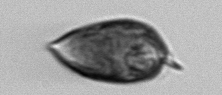
Label: Prorocentrum_micans